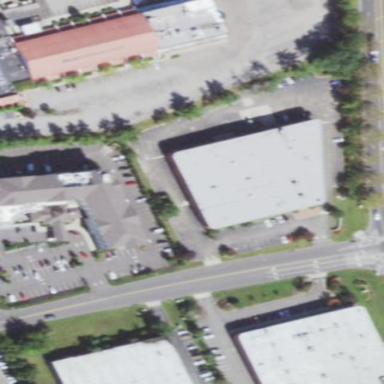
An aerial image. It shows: Commercial building.